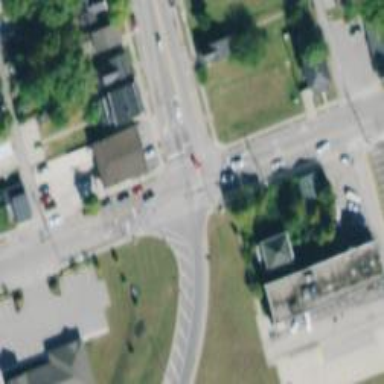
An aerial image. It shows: Crossing with line markings on the road.